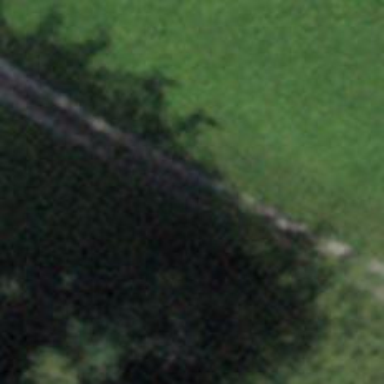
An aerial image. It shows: Track with grade2 tracktype.